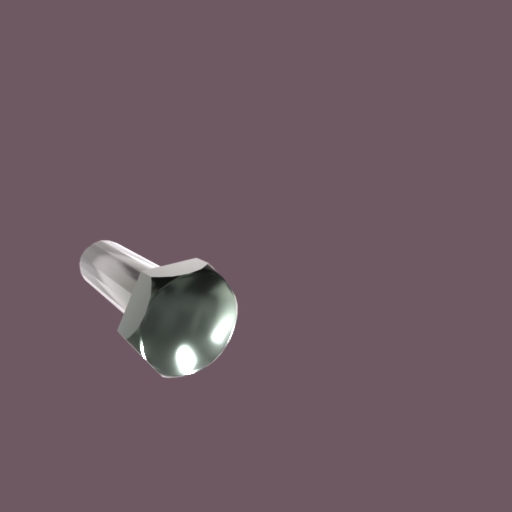
Label: bolt